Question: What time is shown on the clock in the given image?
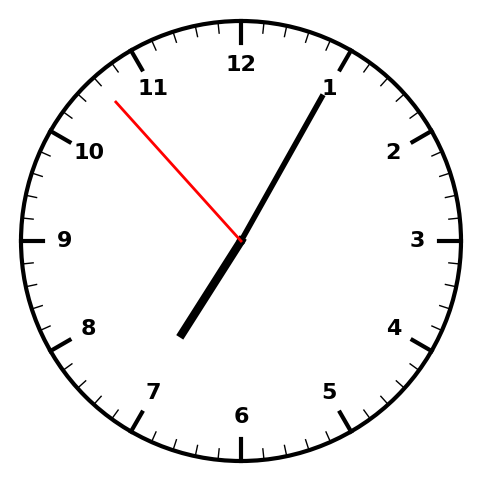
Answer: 07:04:53